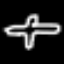
Label: airplane